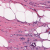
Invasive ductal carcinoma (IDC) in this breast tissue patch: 0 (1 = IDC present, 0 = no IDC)